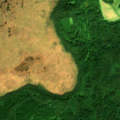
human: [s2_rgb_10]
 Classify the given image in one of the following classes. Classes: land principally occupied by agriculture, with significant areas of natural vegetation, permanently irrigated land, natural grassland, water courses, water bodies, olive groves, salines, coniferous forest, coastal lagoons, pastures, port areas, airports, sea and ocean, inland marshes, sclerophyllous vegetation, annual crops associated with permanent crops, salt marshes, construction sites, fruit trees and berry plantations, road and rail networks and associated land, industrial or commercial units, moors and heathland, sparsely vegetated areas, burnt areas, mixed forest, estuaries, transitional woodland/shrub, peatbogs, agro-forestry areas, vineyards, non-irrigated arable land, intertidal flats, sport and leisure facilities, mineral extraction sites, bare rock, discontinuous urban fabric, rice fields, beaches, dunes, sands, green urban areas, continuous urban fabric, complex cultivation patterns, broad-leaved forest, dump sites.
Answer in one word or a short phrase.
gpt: land principally occupied by agriculture, with significant areas of natural vegetation, broad-leaved forest, coniferous forest, mixed forest, peatbogs